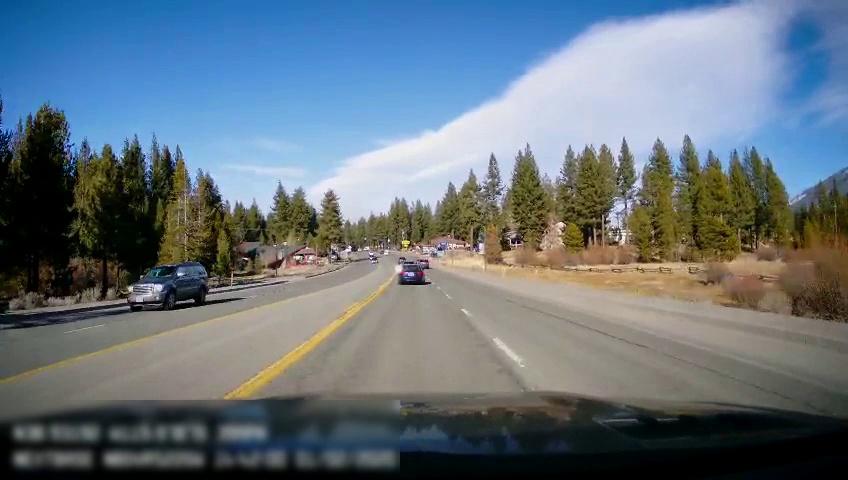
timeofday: Day
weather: Sunny
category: Drivable Space
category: Vehicles | SUV
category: Vehicles | SUV
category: Vehicles | Car
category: Lanes | Opposite Lane
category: Lanes | Current Lane
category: Lanes | Current Lane
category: Lanes | Opposite Lane